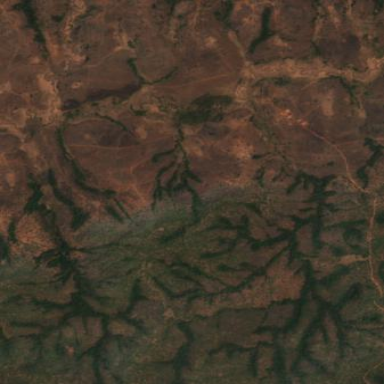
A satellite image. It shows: Forest area.